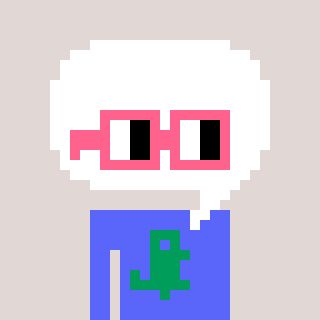
a pixel art character with square pink glasses, a speech bubble-shaped head and a purple-colored body on a warm background